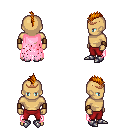
a pixel art fantasy rpg character, male body template, human, tanned skin, pink tattered cape, red pants, dark blonde mohawk hairstyle, bronze tiara, leather bracers, metal boots, four views (front, back, left, right), 2x2 character sprite sheet, small pixel art, hard edges, no anti-aliasing